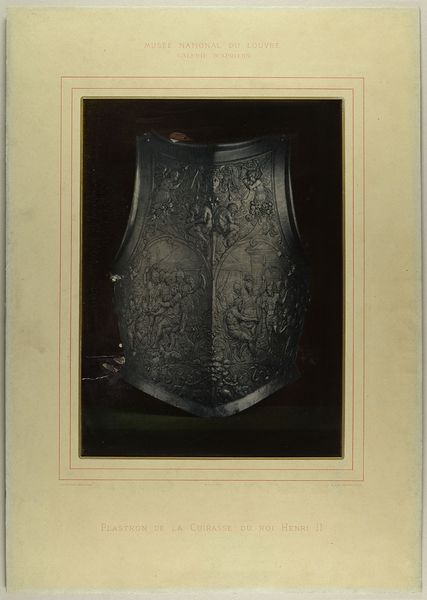
Künstler: Léon Vidal
Standort: Hamburg
Institution: Museum für Kunst und Gewerbe Hamburg
Schlagwörter: papier, foto, fotografie, photographie, photo, kunstgewerbe, kunsthandwerk, verfahren, lichtbild, objektstudie, kunstwerke, sachfotografie, industriedesign, bildwerke, angewandte und bildende kunst, hessische systematik, objektstudien, sachphotographie, reproduktionsfotografie, kunstreproduktion, reproduktionsphotographie, fotochromdruck, orell, füßli, photochromdruck, photochrom